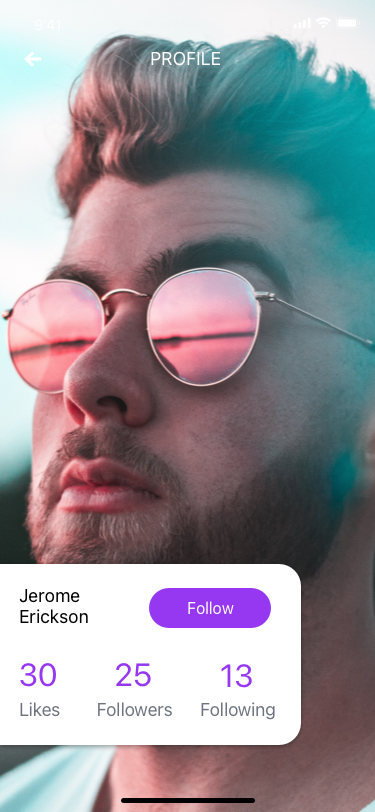
Text in this UI design:
Jerome
Erickson
25
Followers
13
Following
30
Likes
PROFILE